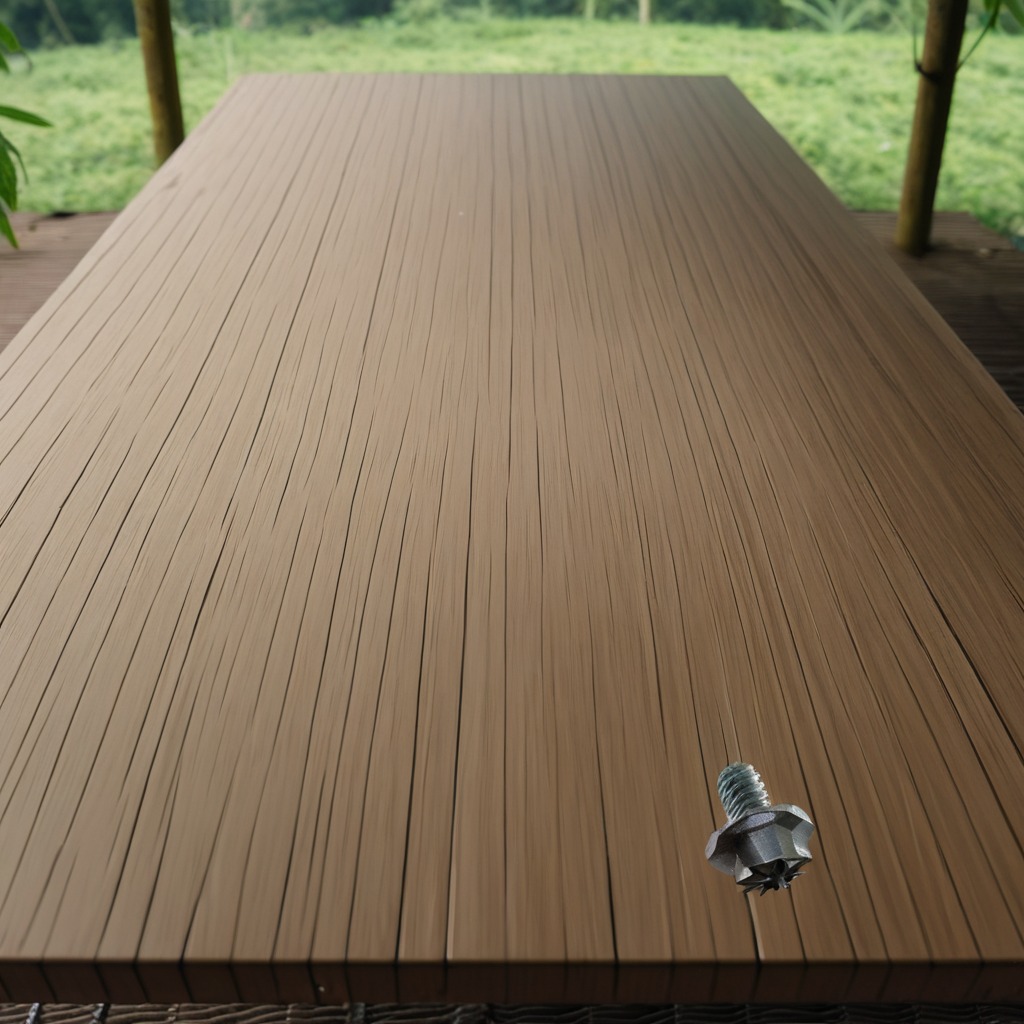
A metal screw is lying on a wooden table in a jungle field workshop tent.